Question: [
<URL>
> error : oneHot = OneHotEncoder(categorical_features = [0])
TypeError: () got an unexpected keyword argument
'categorical_features'.
I'm tring to encode first column
here's my code sample:
'''
from sklearn.preprocessing import LabelEncoder,OneHotEncoder
labelen_x = LabelEncoder() # string to numeric encoding object
x[:,0]= labelen_x.fit_transform(x[:,0]) # replaces the string labels with numerics for ML algorithm to be able to work with it
oneHot = OneHotEncoder(categorical_features = [0])
x = oneHot.fit_transform(x).toarray()
'''
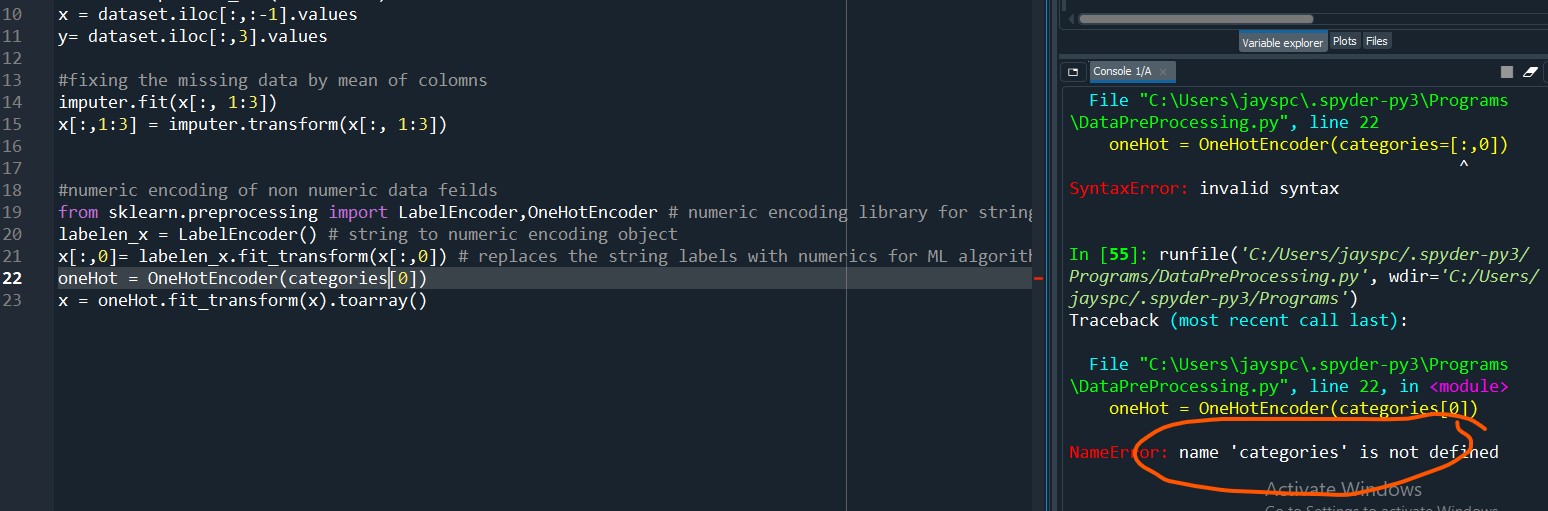
Answer: You shouldn't pass any obejct while initialise OHE class, simply do:
'''
from sklearn.preprocessing import OneHotEncoder
# sample data
df = pd.DataFrame({'col': [0,1,2,3,0,1,2]})
colnames = ['col'] # modify this for your df
oneHot = OneHotEncoder()
x_ohe = oneHot.fit_transform(df[colnames].values.reshape(-1,1))
'''
To check how the one-hot-encoded data looks (see matrix), simply do:
'''
x_ohe.todense()
'''